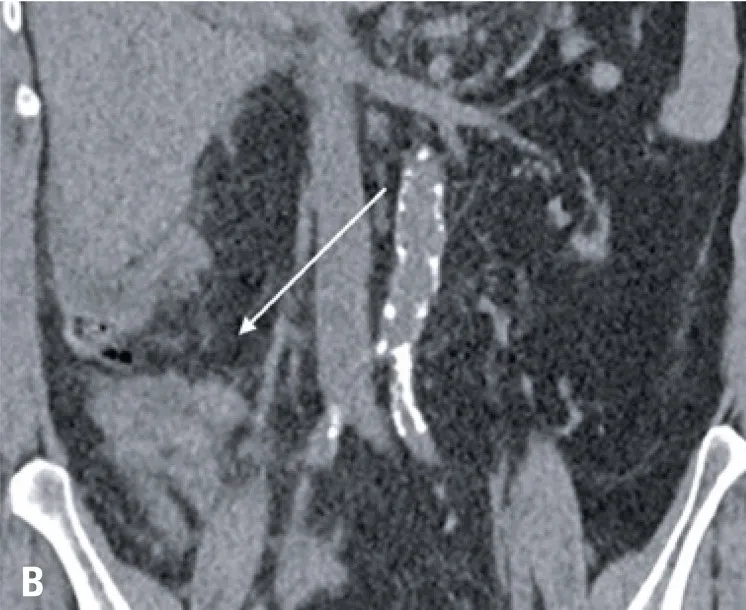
Coronal. Images of a non-enhanced abdomen computed tomography show thickened walls in the cecum and terminal ileum, with fat stranding (arrows), consistent with enterocolitis.
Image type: radiology (ct)